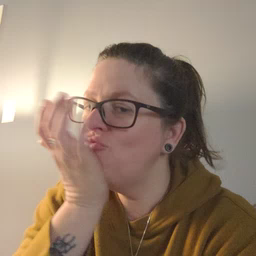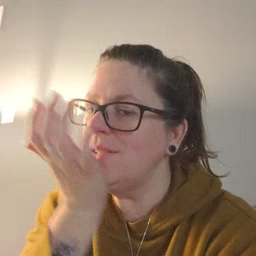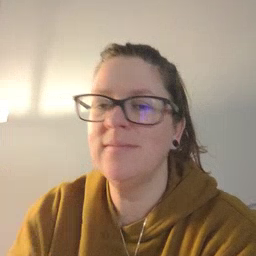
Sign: grass